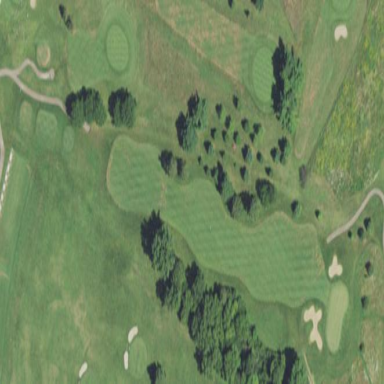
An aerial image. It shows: Area with grass used as rough in golf course.